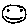
Label: smiley face